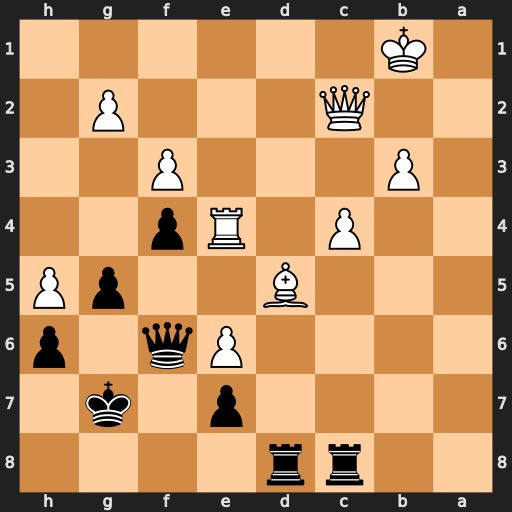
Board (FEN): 2rr4/4p1k1/4Pq1p/3B2pP/2P1Rp2/1P3P2/2Q3P1/1K6
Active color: b
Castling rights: -
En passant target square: -
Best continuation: Rxd5 cxd5 Rxc2